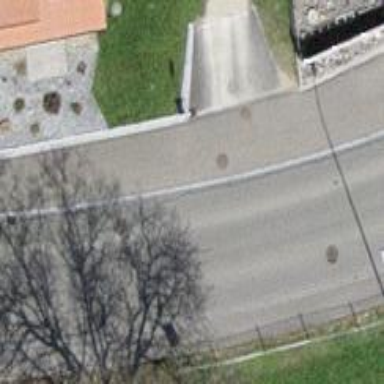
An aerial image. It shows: Paved tertiary road.